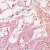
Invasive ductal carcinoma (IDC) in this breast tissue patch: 0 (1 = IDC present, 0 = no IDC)